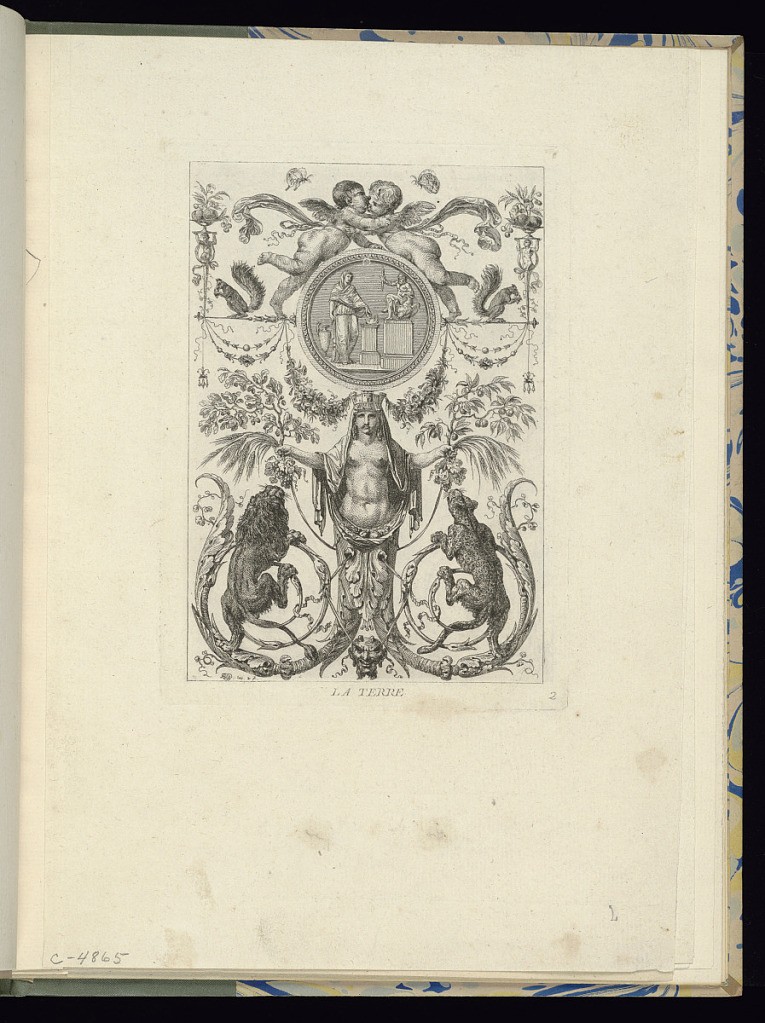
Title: La Terre
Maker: Jean Démosthène Dugourc, French, 1749–1825
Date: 1782
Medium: Etching on paper
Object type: Bound print
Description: Plate 2 of a series of 6 numbered plates. Symmetrically-designed panel with grotesques. At lower center, a mask, with ribbons at its eyes connecting it to the body of a herm at center; the figure's tail forms two cartouches, upon which hang a leopard and lion. Circular medallion at upper center, above which two putti kiss. Ornamental decorations include festoons of flowers.